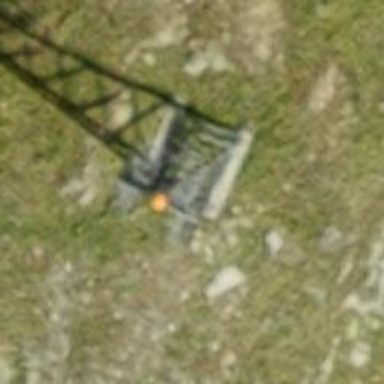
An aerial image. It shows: Pylon for aerialway.